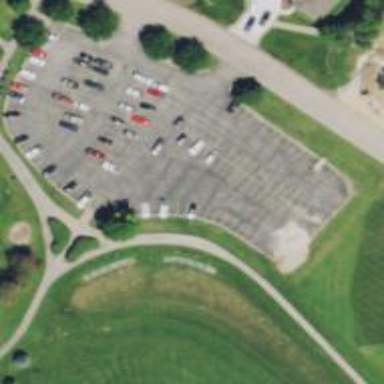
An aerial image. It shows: Pathway for golfing.